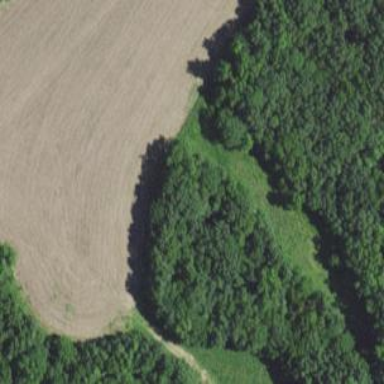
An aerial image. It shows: Deciduous broadleaved woodland.